八年级 · 度量几何学
如图, 在 Rt $\triangle A B C$ 中, $\angle C=90^{\circ}, A D$ 平分 $\angle B A C$, 交 $B C$ 于点 $D$, 且 $D A=D B$.若 $A D=6$, 则 $B C=$

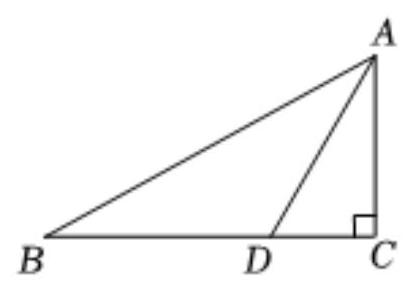
答案: 9